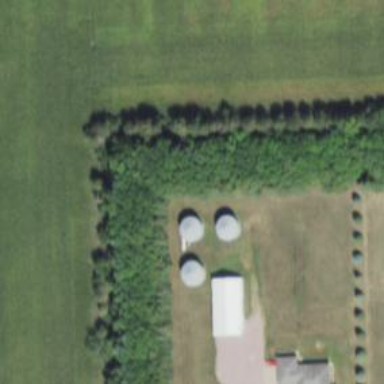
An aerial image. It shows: Silo.